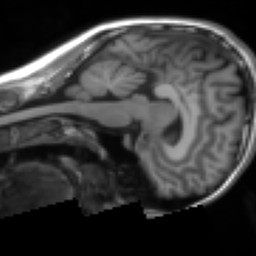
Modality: T1w
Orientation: sagittal